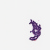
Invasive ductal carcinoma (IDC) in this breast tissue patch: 0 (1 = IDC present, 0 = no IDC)